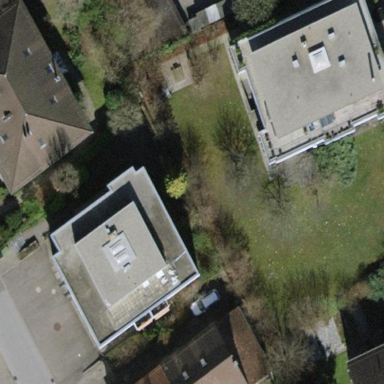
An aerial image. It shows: Flat-roofed building.